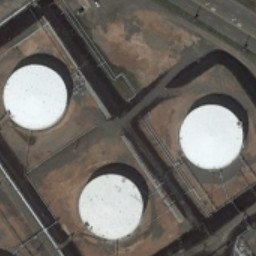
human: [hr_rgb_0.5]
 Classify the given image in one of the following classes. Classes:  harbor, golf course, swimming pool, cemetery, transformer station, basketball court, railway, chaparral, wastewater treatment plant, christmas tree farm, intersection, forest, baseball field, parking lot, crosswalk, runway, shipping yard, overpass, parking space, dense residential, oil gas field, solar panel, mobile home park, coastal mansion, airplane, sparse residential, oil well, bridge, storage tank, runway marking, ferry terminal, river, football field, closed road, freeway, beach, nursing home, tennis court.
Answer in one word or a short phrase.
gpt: storage tank